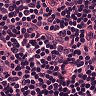
Metastatic tissue present: no